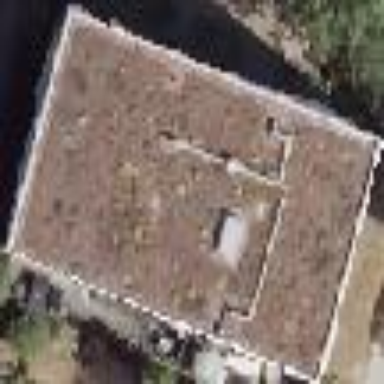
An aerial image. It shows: Residential building with flat roof.